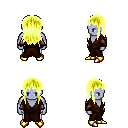
a pixel art fantasy rpg character, male body template, dark elf, purple skin, brown robe, white pants, gold unkempt hairstyle, cloth bracers, gold boots, four views (front, back, left, right), 2x2 character sprite sheet, small pixel art, hard edges, no anti-aliasing